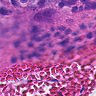
Metastatic tissue present: yes